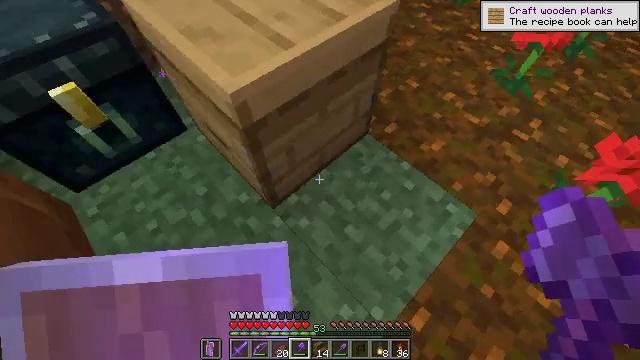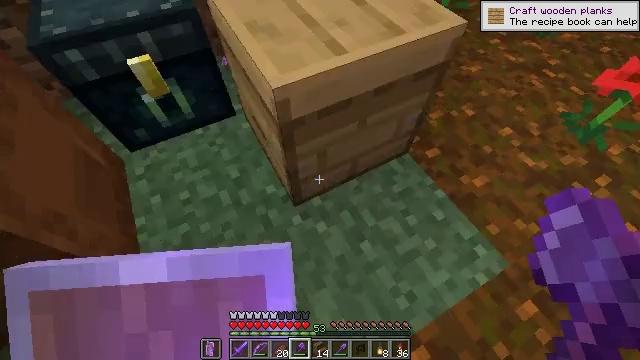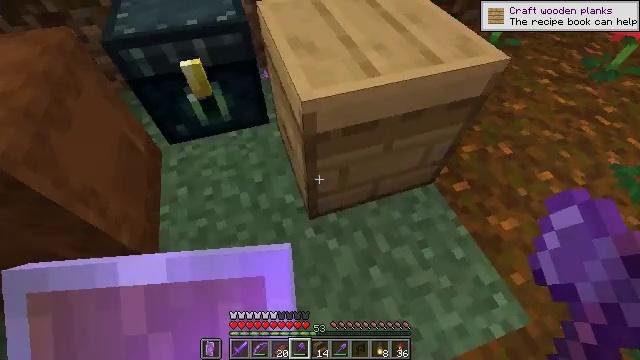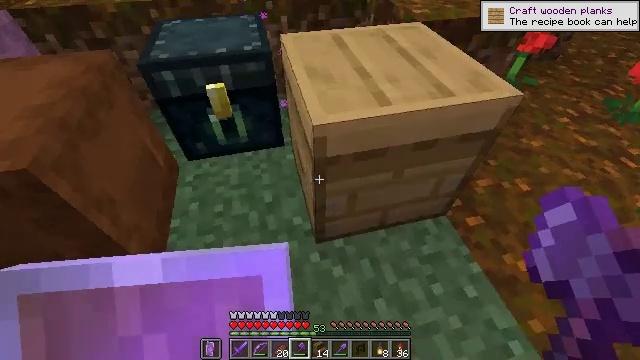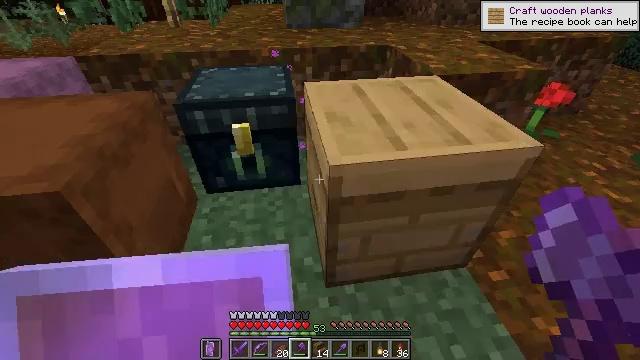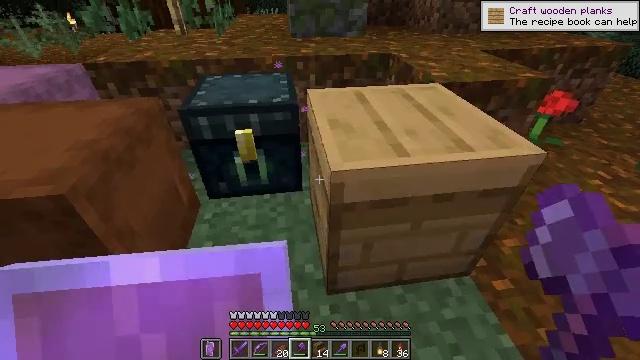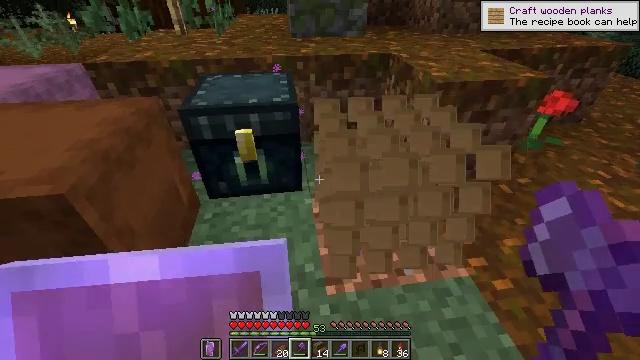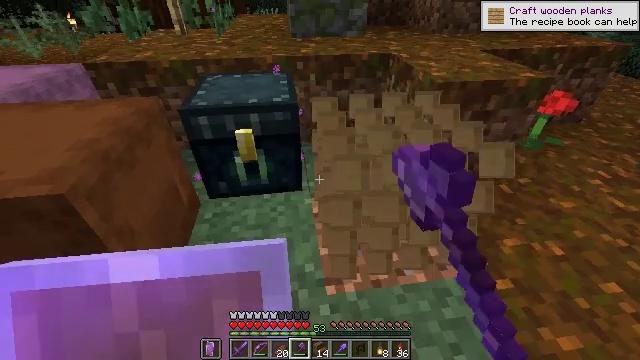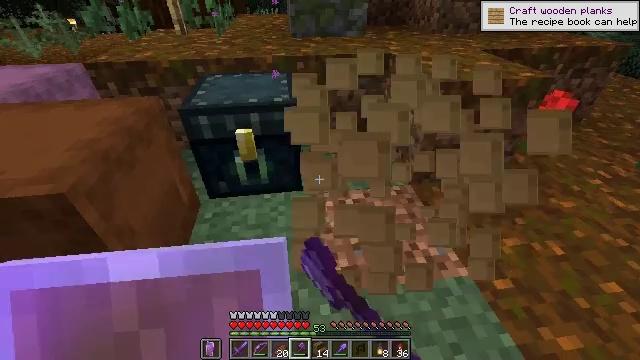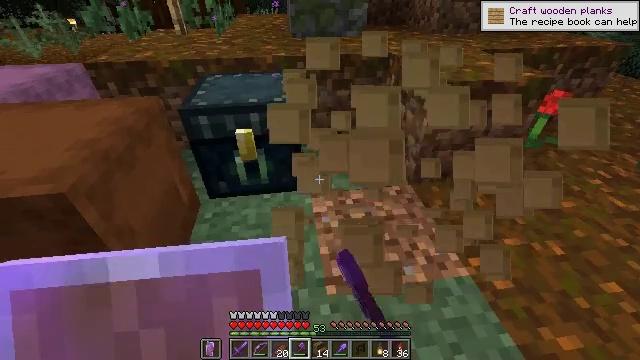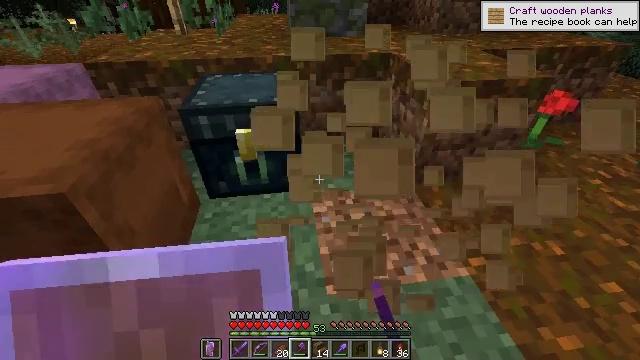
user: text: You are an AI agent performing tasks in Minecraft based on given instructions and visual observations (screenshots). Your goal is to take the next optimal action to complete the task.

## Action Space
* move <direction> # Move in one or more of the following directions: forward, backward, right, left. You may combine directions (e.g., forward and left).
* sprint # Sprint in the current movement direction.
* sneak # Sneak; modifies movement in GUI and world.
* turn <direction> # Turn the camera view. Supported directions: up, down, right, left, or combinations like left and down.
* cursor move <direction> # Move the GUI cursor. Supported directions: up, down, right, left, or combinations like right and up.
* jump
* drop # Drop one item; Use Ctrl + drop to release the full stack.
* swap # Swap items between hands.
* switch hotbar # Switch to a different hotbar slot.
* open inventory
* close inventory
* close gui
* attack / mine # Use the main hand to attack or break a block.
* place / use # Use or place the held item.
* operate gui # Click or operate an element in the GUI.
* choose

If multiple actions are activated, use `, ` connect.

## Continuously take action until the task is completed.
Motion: motion action
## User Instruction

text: Gather honeycomb by mining the beehive.
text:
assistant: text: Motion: turn left and up
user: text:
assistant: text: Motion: turn left and up
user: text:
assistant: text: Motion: turn left and up
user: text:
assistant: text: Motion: turn left and up
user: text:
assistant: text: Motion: turn up
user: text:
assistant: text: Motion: attack / mine
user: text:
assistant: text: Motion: attack / mine
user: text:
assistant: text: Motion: attack / mine
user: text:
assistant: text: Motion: attack / mine
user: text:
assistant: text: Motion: no_op
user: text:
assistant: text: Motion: no_op